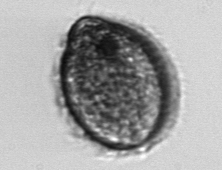
Label: Pleuronema